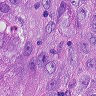
Metastatic tissue present: yes